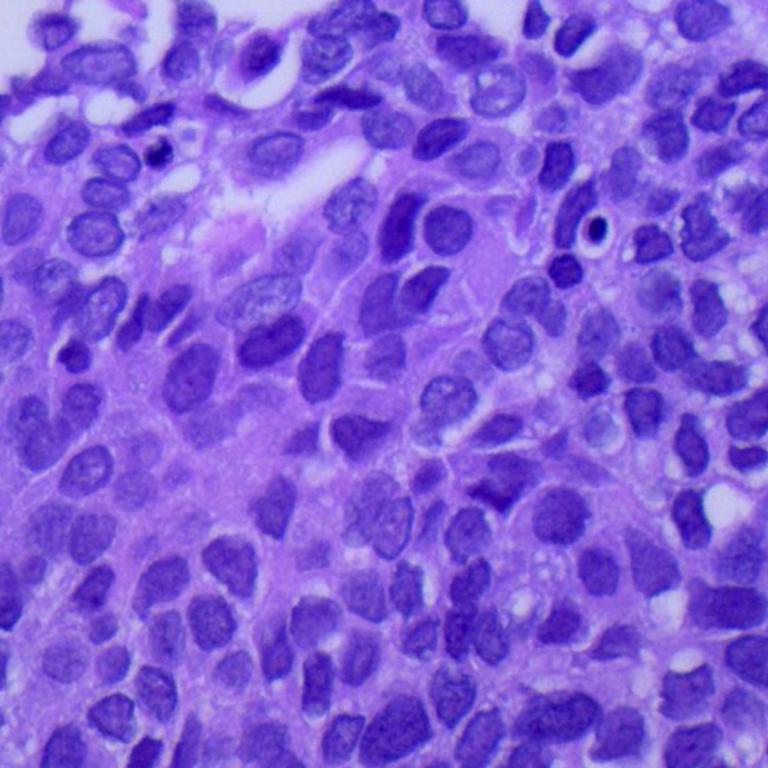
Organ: lung
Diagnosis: squamous carcinomas